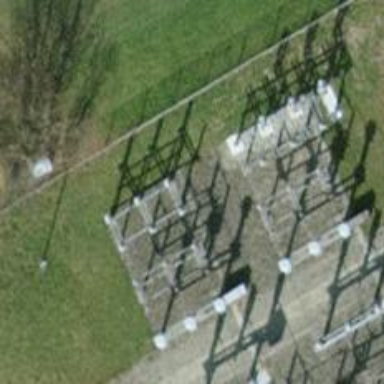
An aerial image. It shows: Insulator used in power systems.